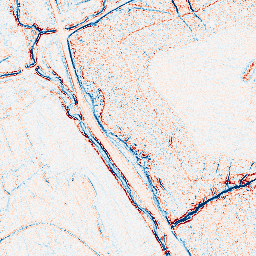
Category: edge_preserving
Decomposition family: bilateral
Decomposition parameters: d: 5
sigma_color: 100
sigma_space: 75
Upsampling method: lanczos
Upsampling parameters: scale: 2
Upsampling scale: 2